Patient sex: M
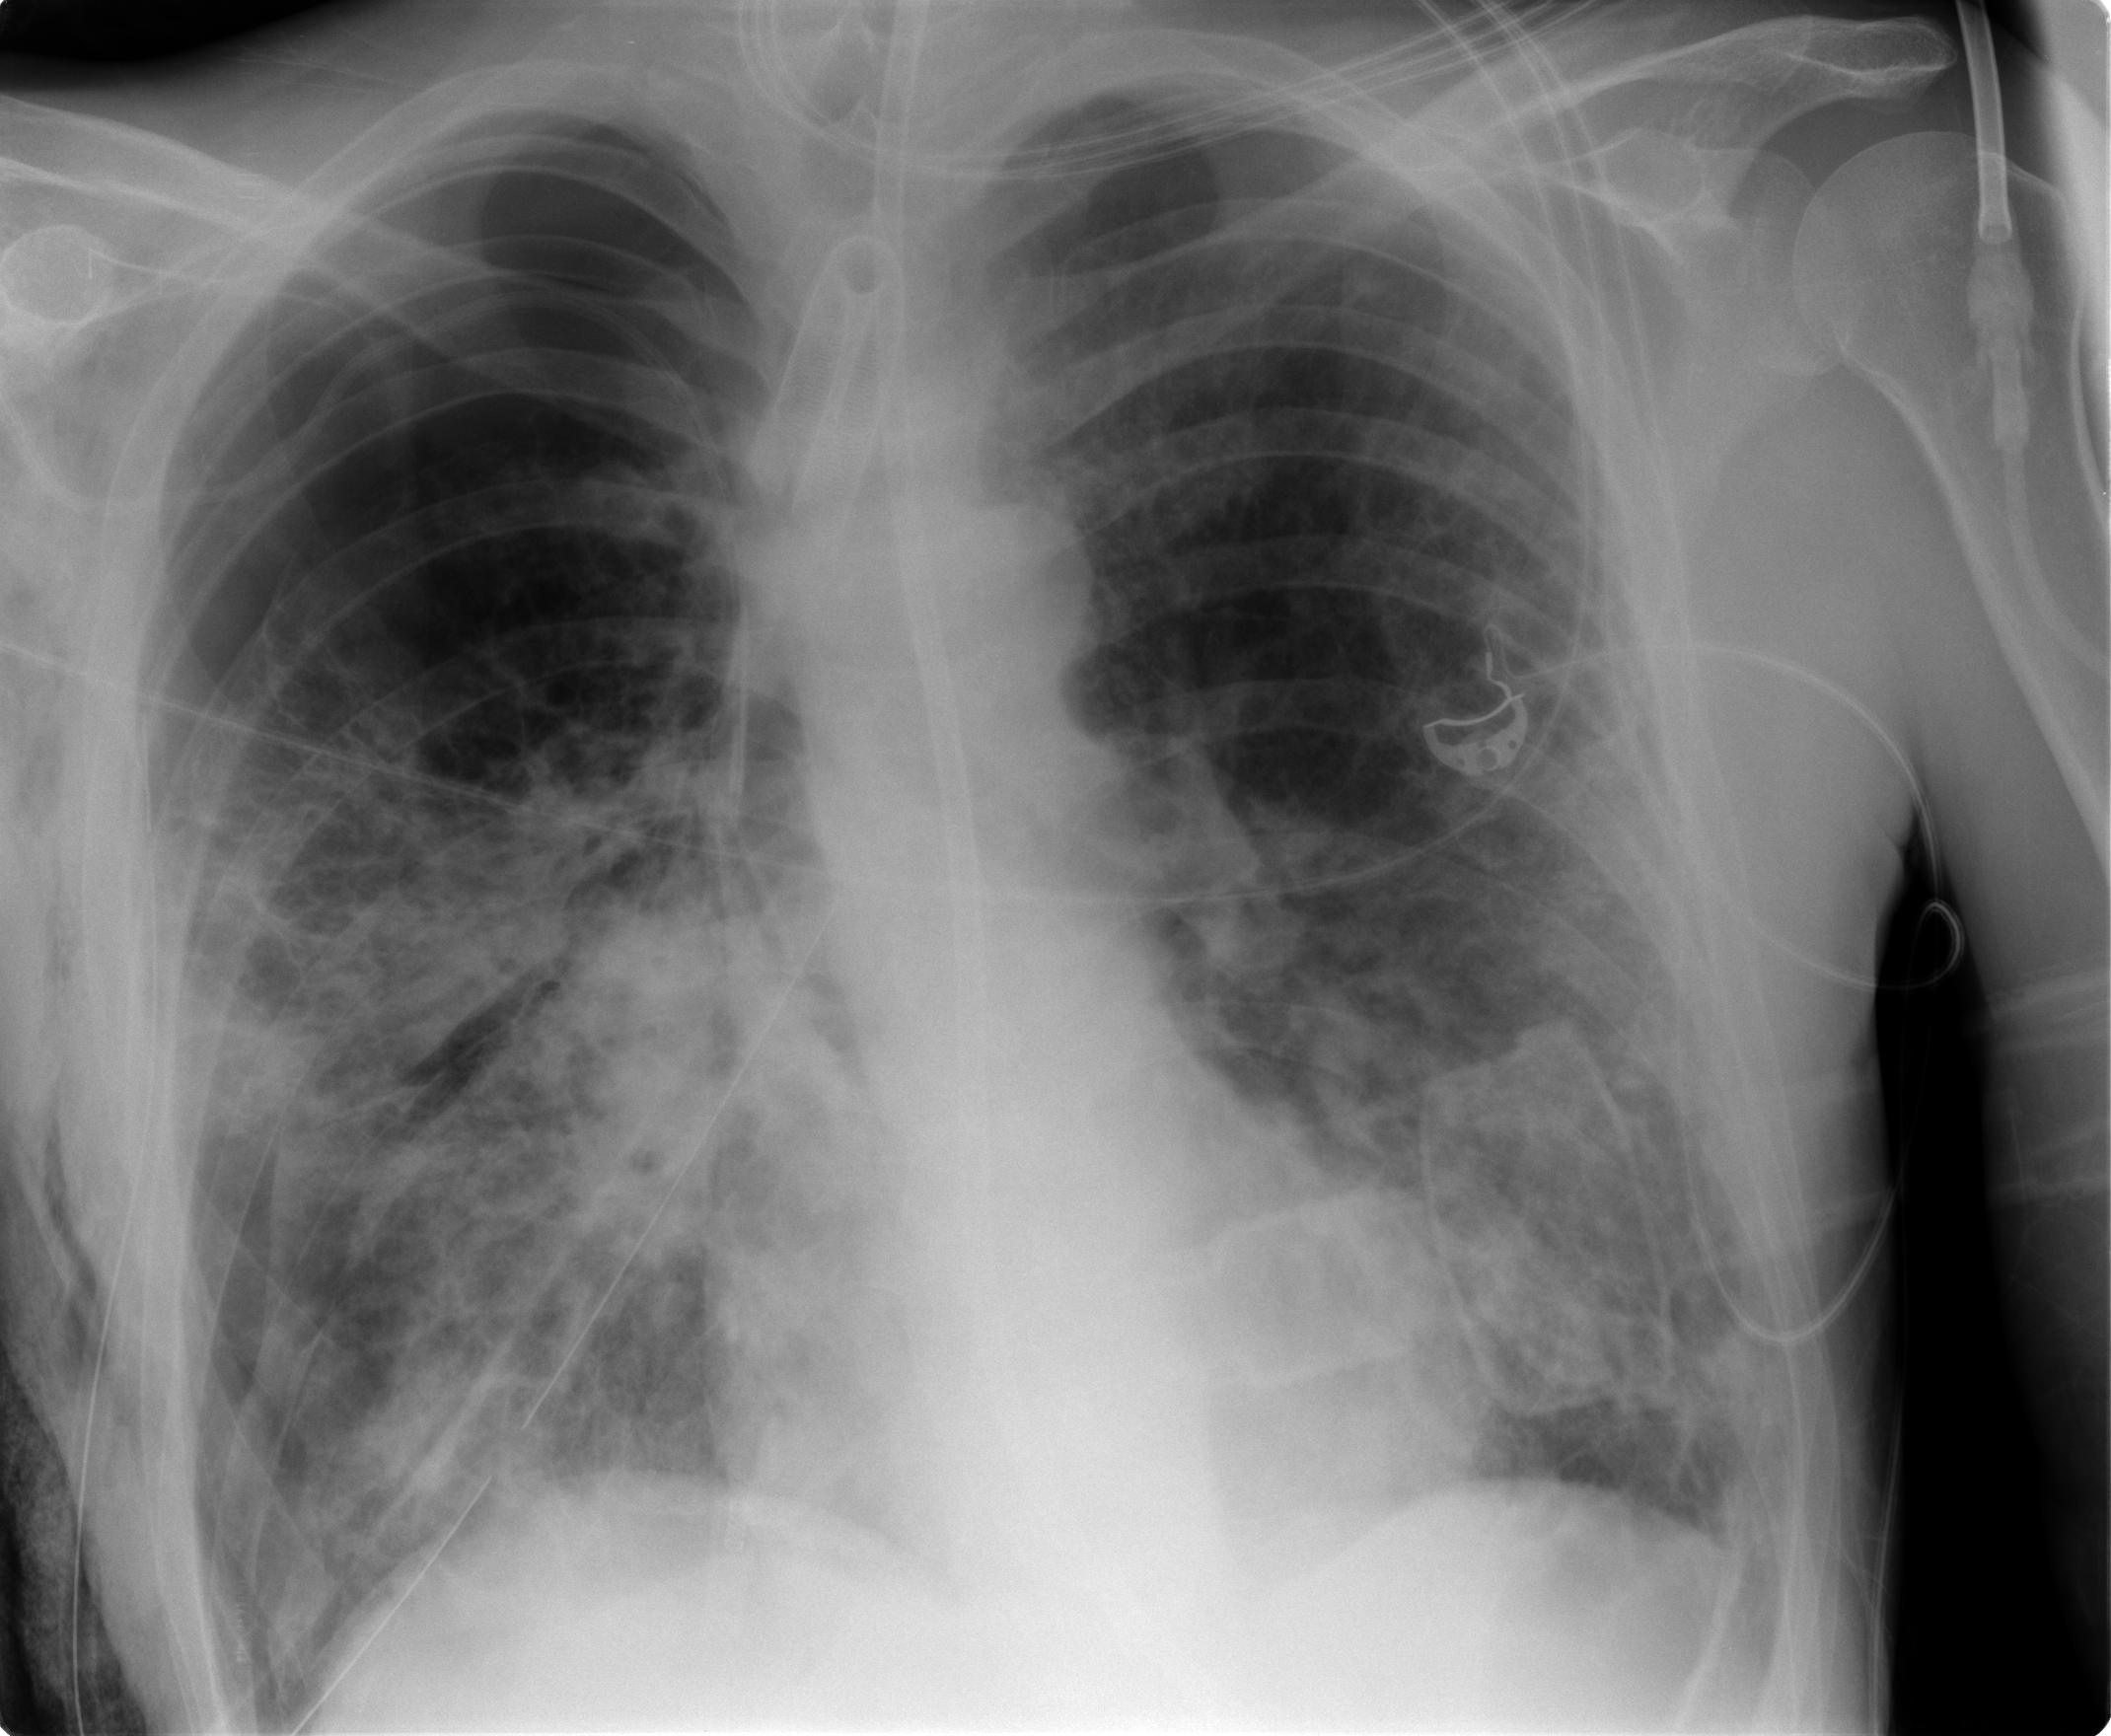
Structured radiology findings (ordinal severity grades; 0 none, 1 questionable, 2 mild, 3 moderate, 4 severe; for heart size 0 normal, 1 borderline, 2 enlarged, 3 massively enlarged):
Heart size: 0
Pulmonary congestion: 0
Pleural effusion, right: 0
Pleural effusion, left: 0
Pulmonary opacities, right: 3
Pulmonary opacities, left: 2
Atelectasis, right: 3
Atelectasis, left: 2